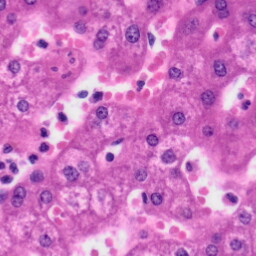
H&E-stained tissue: Liver